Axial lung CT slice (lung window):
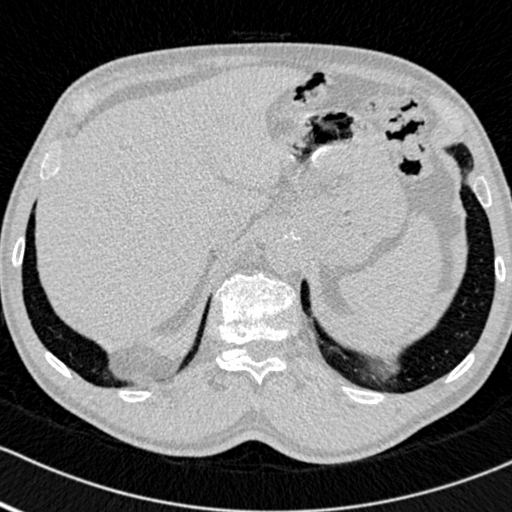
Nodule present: no